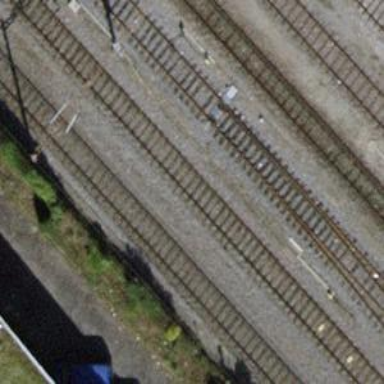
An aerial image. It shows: Single railway track with electrification through contact line.